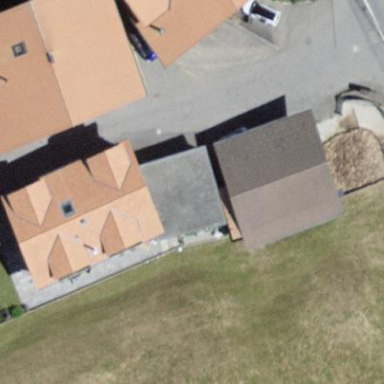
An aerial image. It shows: Residential building.